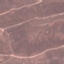
Land use / land cover class: HerbaceousVegetation